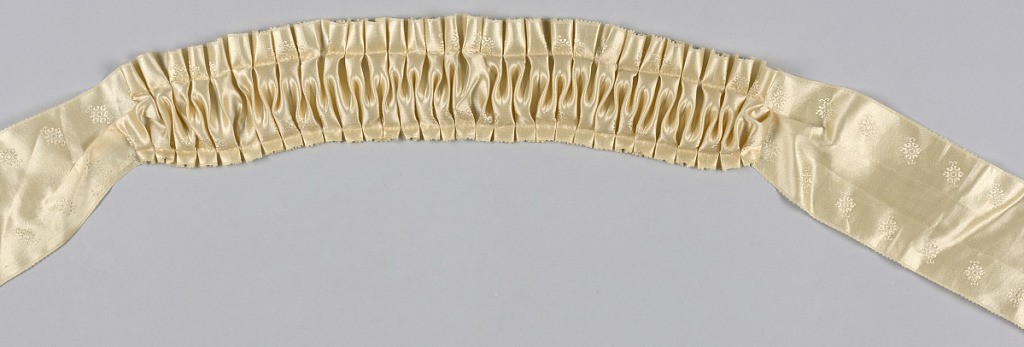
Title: Collar
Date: late 19th century
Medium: silk Technique: woven
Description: Collar made by pleating an ivory-colored ribbon with a small woven ornament.